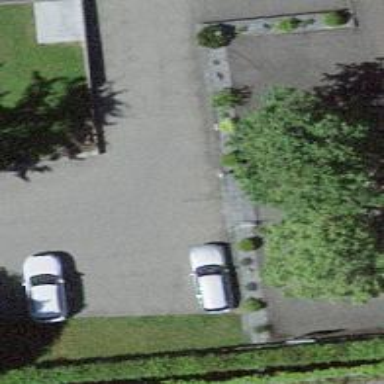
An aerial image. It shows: Stone steps on the road.